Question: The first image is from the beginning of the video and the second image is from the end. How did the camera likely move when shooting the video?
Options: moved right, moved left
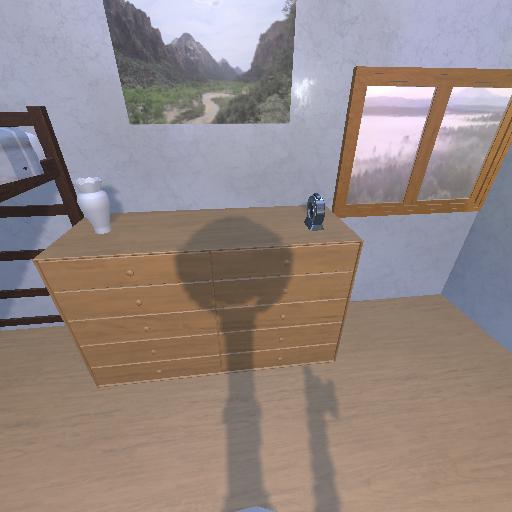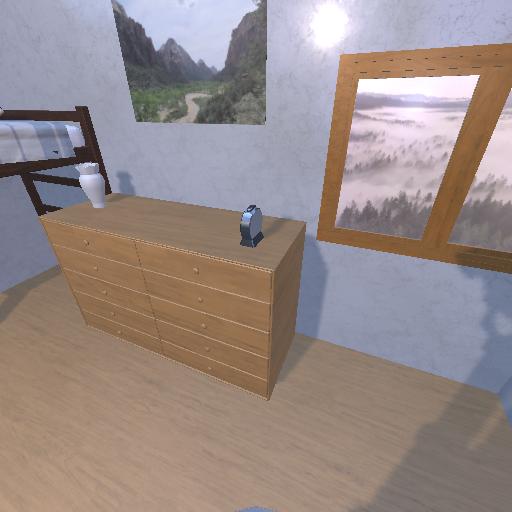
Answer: moved right